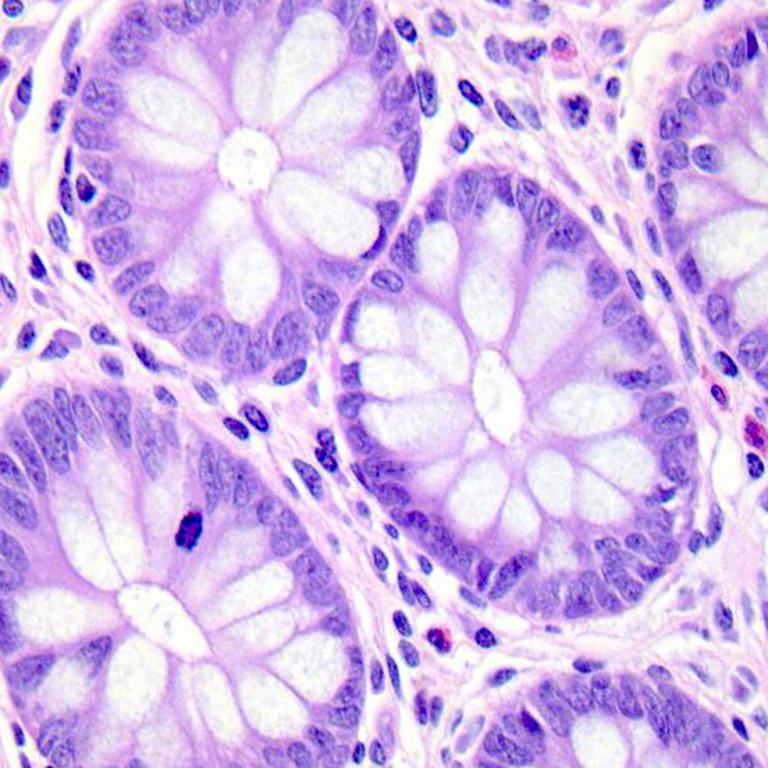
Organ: colon
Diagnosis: benign